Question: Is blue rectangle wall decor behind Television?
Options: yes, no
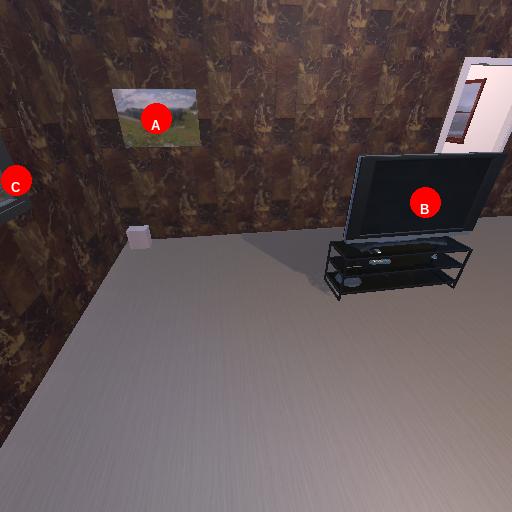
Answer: yes